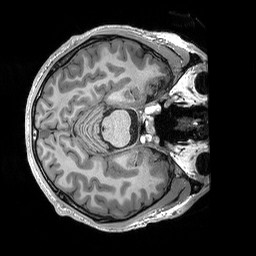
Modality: T1w
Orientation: axial
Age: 25
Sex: male
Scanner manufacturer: siemens
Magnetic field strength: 3 T
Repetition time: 2.53 s
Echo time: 0.00227 s